Interaction volume radius: 5 \u00c5
Interaction volume height: 30 \u00c5
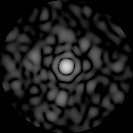
Disorder parameter: 0.8519